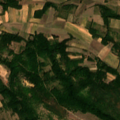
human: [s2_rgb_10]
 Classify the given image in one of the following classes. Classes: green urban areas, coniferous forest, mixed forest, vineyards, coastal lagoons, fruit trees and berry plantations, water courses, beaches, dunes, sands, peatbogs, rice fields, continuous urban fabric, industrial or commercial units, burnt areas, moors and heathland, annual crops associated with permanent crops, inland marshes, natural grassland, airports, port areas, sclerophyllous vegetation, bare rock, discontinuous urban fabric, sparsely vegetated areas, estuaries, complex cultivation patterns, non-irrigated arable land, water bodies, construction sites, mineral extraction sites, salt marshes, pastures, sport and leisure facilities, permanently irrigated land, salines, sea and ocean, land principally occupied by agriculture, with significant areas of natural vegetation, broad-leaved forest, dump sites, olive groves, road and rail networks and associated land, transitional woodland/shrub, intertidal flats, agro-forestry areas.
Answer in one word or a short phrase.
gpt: pastures, complex cultivation patterns, land principally occupied by agriculture, with significant areas of natural vegetation, broad-leaved forest